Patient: sex F, age 89
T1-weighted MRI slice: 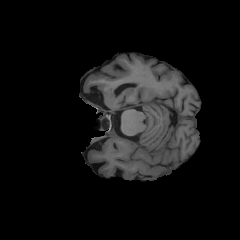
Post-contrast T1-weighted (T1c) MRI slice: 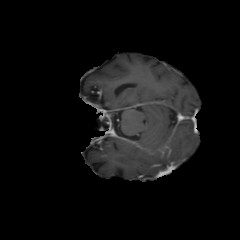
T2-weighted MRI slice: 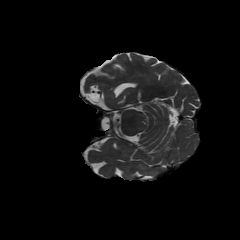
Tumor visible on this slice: no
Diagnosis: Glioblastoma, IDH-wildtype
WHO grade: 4